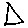
Label: triangle